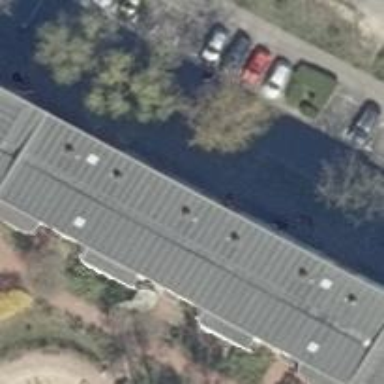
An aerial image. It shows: Apartment building with flat roof.